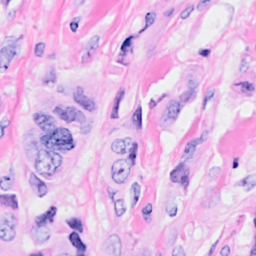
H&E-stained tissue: Breast